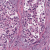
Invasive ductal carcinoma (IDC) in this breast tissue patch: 1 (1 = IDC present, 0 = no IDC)